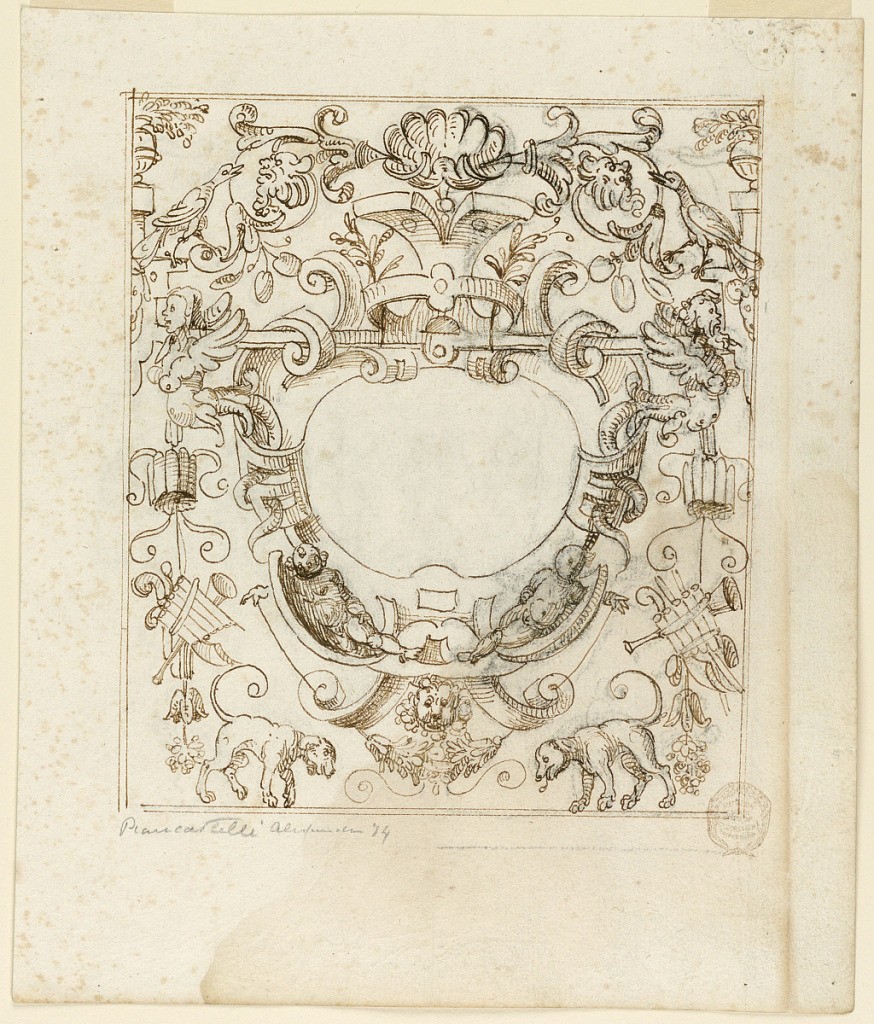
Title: Grotesque Design
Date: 1600–1625
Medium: Charcoal, pen and ink on paper
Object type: Drawing
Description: Strapwork frames a blank central oval. Below, two putti recline on scrolls, and dogs flank a central lion mask. Along the sides are musical trophies, birds and fantastic half human figures.